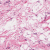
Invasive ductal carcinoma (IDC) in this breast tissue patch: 0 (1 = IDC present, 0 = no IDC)